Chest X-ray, AP view. Patient: 60 years old, sex F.
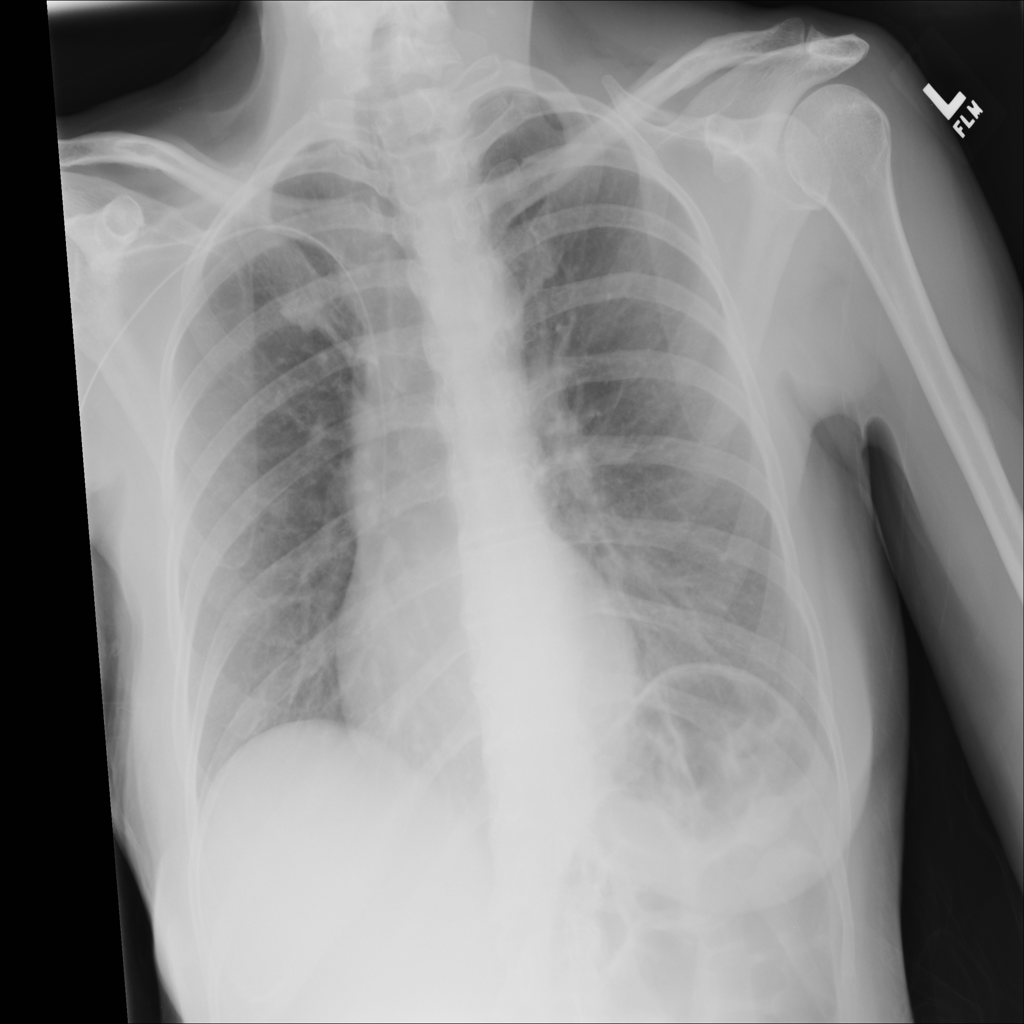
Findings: No Finding